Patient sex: M
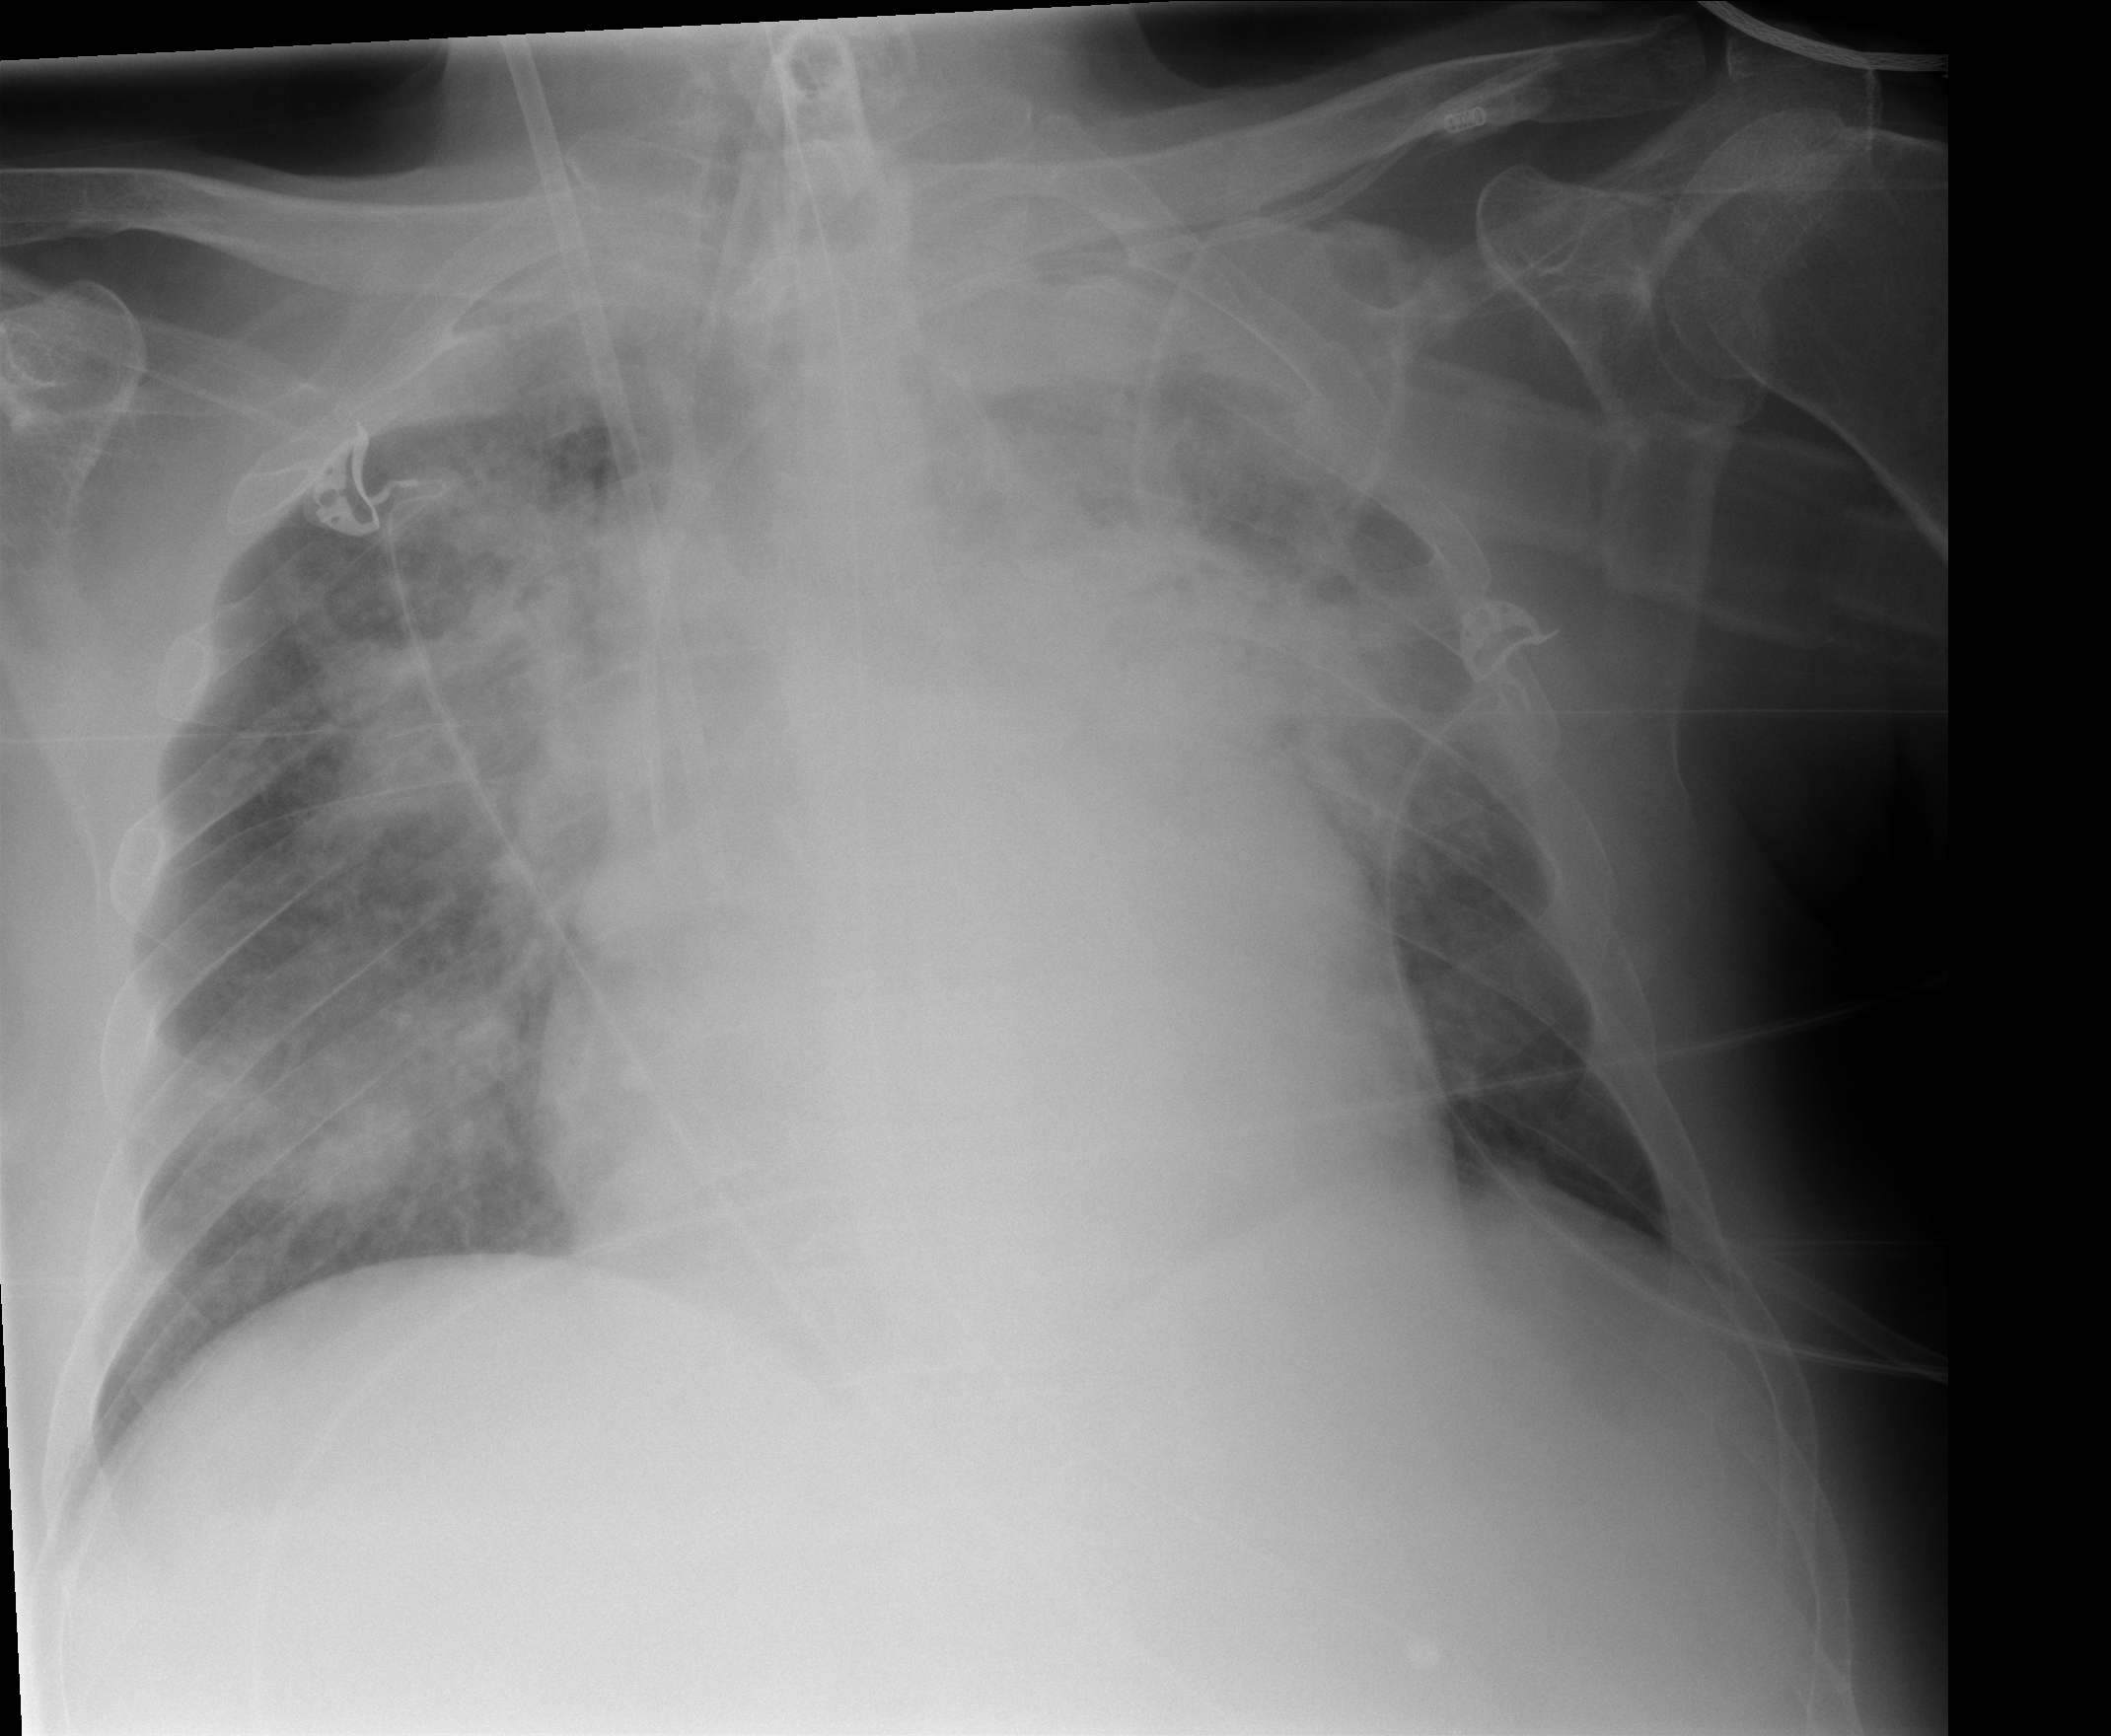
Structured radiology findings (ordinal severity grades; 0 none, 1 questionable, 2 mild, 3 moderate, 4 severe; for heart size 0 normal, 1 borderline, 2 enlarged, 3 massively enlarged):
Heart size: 2
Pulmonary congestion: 0
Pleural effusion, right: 0
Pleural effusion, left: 0
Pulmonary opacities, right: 3
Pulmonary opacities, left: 3
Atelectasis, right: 2
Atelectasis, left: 3